Question: I am trying to mutate a new variable depending on the mean function of each group. I tried running this code using the pre-loaded data frame "ToothGrowth" available in R.
Output Results are incorrect, seems like it is looping the means of each group as a list instead of assigning to each group.
A diagram showing what I am trying to achieve:

'''
data("ToothGrowth")
head(ToothGrowth)
tg.tb01<-ToothGrowth %>%
group_by(supp, dose) %>% # mydata has 3 more variables.
summarise(mean = mean(len)) %>%
print()
ToothGrowth %>%
group_by(supp) %>%
mutate(submean2 = len - tg.tb01$mean/tg.tb01$dose)
'''
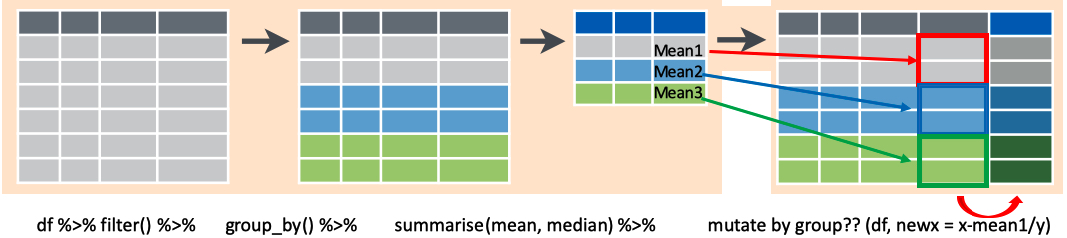
Answer: You don't need another dataset to store the average. Look below:
'''
library(dplyr)
library(datasets)
ToothGrowth %>%
group_by(supp, dose) %>%
mutate(lenmean = mean(len),
submean2 = len - lenmean/dose)
#> # A tibble: 60 x 5
#> # Groups: supp, dose [6]
#> len supp dose lenmean submean2
#> <dbl> <fct> <dbl> <dbl> <dbl>
#> 1 4.2 VC 0.5 7.98 -11.8
#> 2 11.5 VC 0.5 7.98 -4.46
#> 3 7.3 VC 0.5 7.98 -8.66
#> 4 5.8 VC 0.5 7.98 -10.2
#> 5 6.4 VC 0.5 7.98 -9.56
#> 6 10 VC 0.5 7.98 -5.96
#> 7 11.2 VC 0.5 7.98 -4.76
#> 8 11.2 VC 0.5 7.98 -4.76
#> 9 5.2 VC 0.5 7.98 -10.8
#> 10 7 VC 0.5 7.98 -8.96
#> # ... with 50 more rows
'''